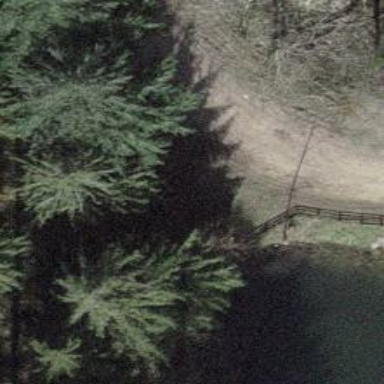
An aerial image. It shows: Bench.